Question: when playing a video inside a webview and looking at instruments - I see a high peak of memory usage when playing. (Around 23 MB in total)
As I leave the view (it is in a UINavigation view) all memory get cleared as it should. (using ARC)
: I am loading the video from DISK and not loading it from server!
Is there a way to reduce the memory when playing the video?
'''
NSURLCache *sharedCache = [[NSURLCache alloc] initWithMemoryCapacity:0 diskCapacity:0 diskPath:nil];
[NSURLCache setSharedURLCache:sharedCache];
//
NSURLRequest *request = [[NSURLRequest alloc] initWithURL: videoURL cachePolicy: NSURLRequestReloadIgnoringLocalAndRemoteCacheData timeoutInterval: 10.0];
[webView loadRequest: request];
[webView setOpaque:NO];
'''

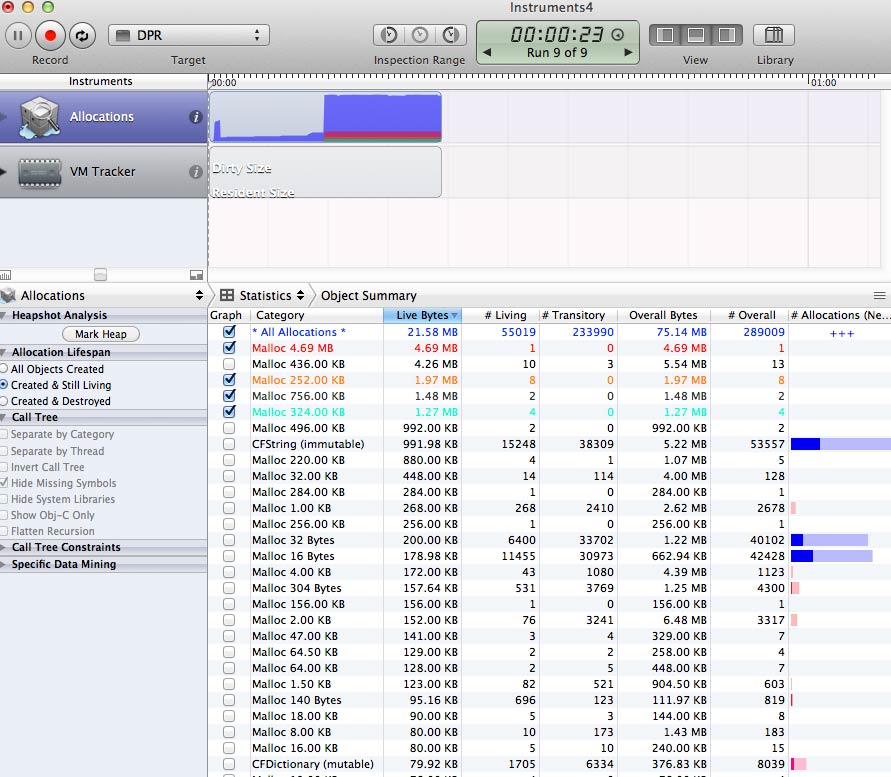
Answer: From your code it seems to me that you are trying to use an UIWebView as a video player, without displaying any other HTML content in it at the same time.
Even though this is quite possible, it is, as you have observed, not particularly efficient - a UIWebView will load all of it's content into memory since it was made for displaying web pages.
A better solution would be to use Apple's <URL>.
If you only need to playback , you should use <URL>. Using it is simple:
'''
MPMoviePlayerViewController *vc = [[MPMoviePlayerViewController alloc] initWithContentURL:videoURL];
[self presentMoviePlayerViewControllerAnimated:vc];
[vc release];
'''
This will present a modal view controller containing your clip.
If you want to customize any part of it, you can use the 'moviePlayer' property.
If you would rather display video , you should look into <URL>.
Using this class involves more boilerplate, but also gives you more control:
'''
MPMoviePlayerController *player = [[MPMoviePlayerController alloc] initWithContentURL:videoURL];
[player prepareToPlay];
player.view.frame = contentView.bounds; //The Player View's Frame must match the Parent View's
// ...
[player play];
'''